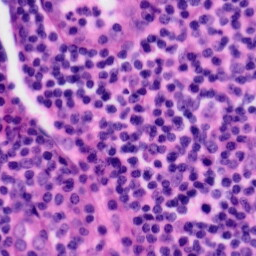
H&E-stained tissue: Tonsil